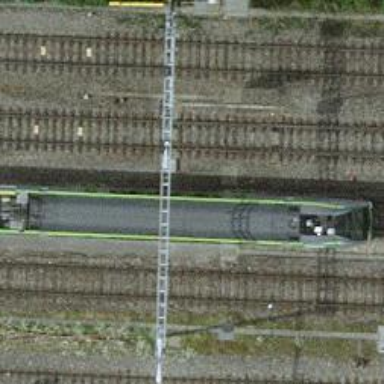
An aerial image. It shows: Single railway track with electrification through contact line.